Interaction volume radius: 5 \u00c5
Interaction volume height: 10 \u00c5
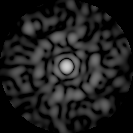
Disorder parameter: 0.8202